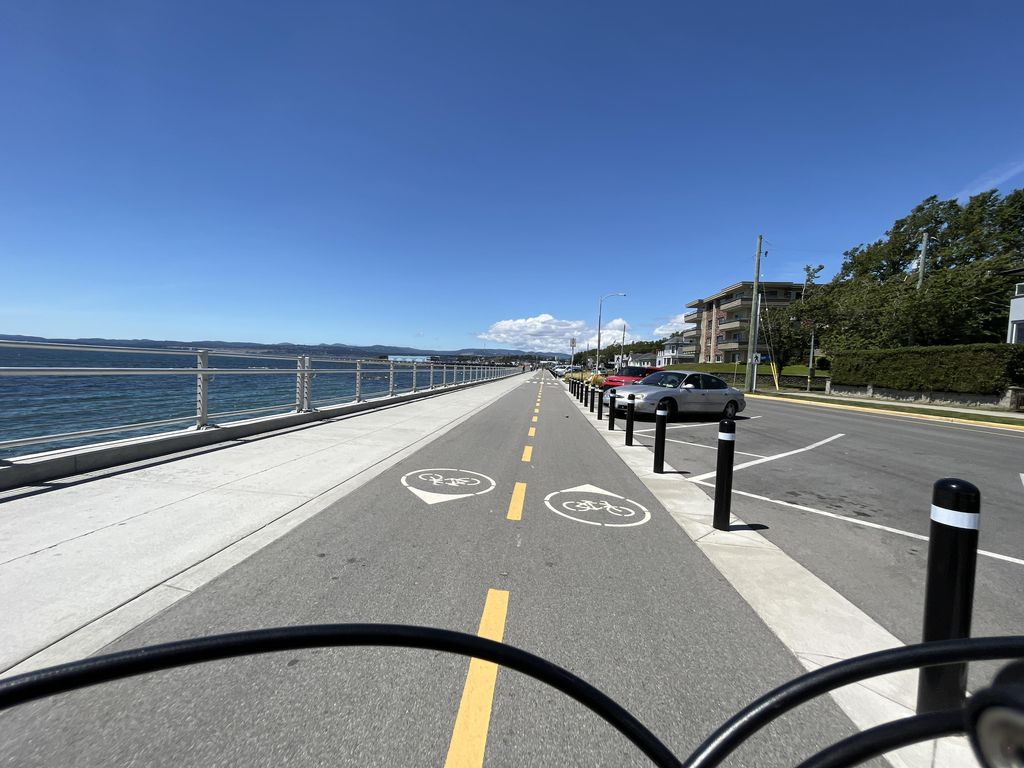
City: victoria